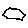
Label: hexagon